Chest X-ray. View position: PA
Patient age: 66
Patient sex: F
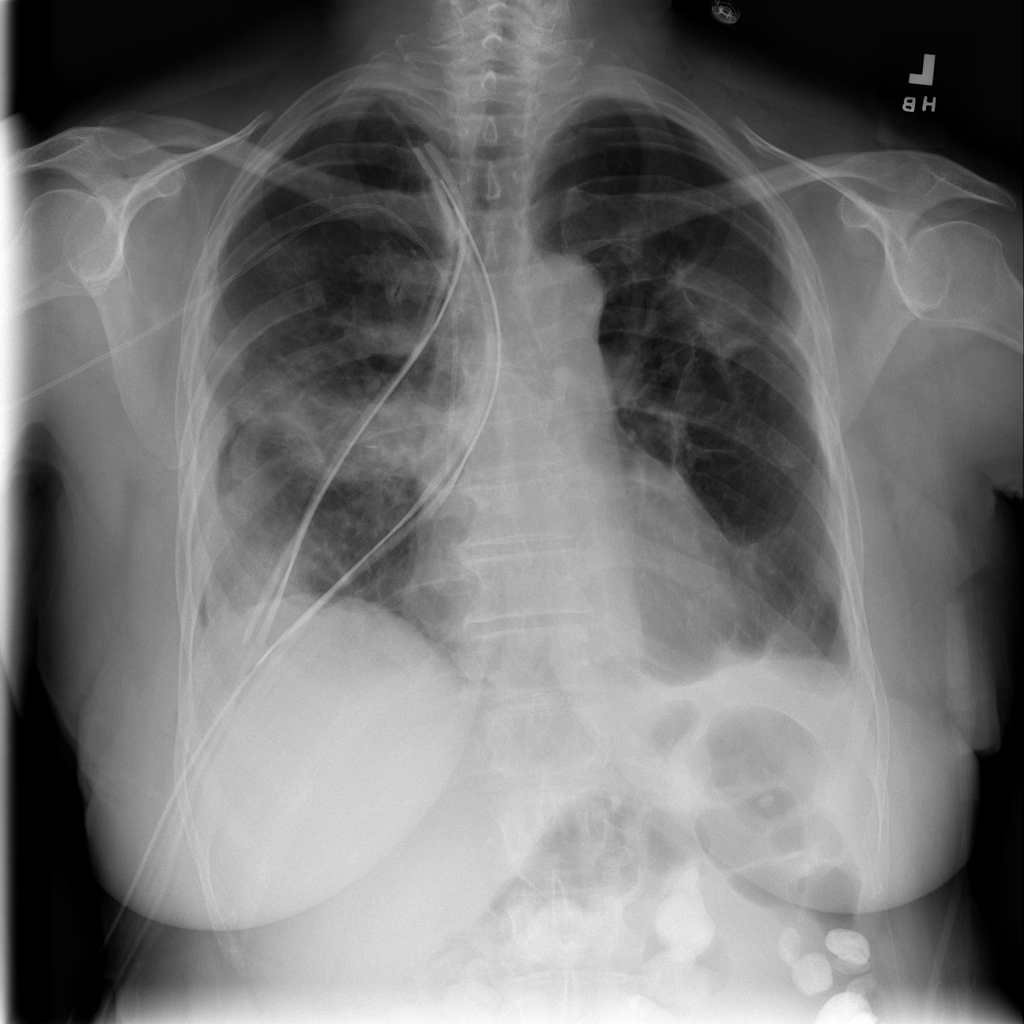
Finding: Pneumothorax